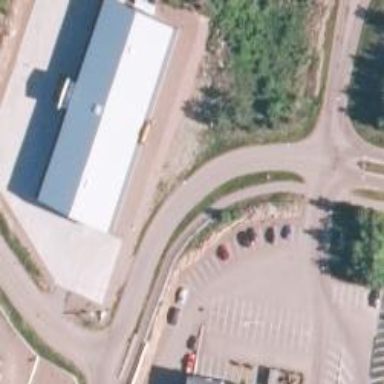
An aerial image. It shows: Retail area with gravel surface.